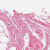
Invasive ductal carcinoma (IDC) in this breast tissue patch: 0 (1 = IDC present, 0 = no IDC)